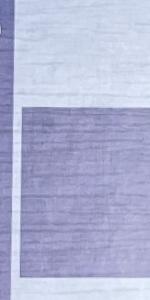
Label: Empty